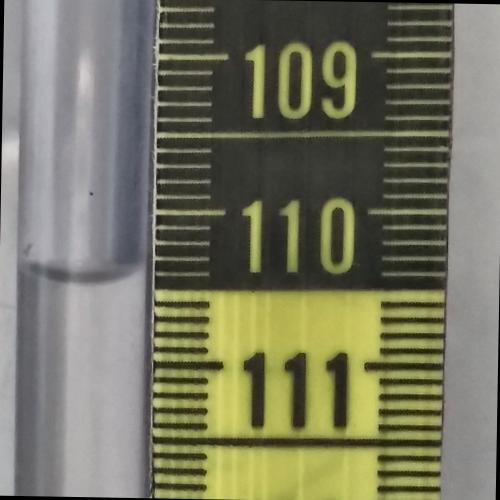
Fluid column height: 110.4 cm